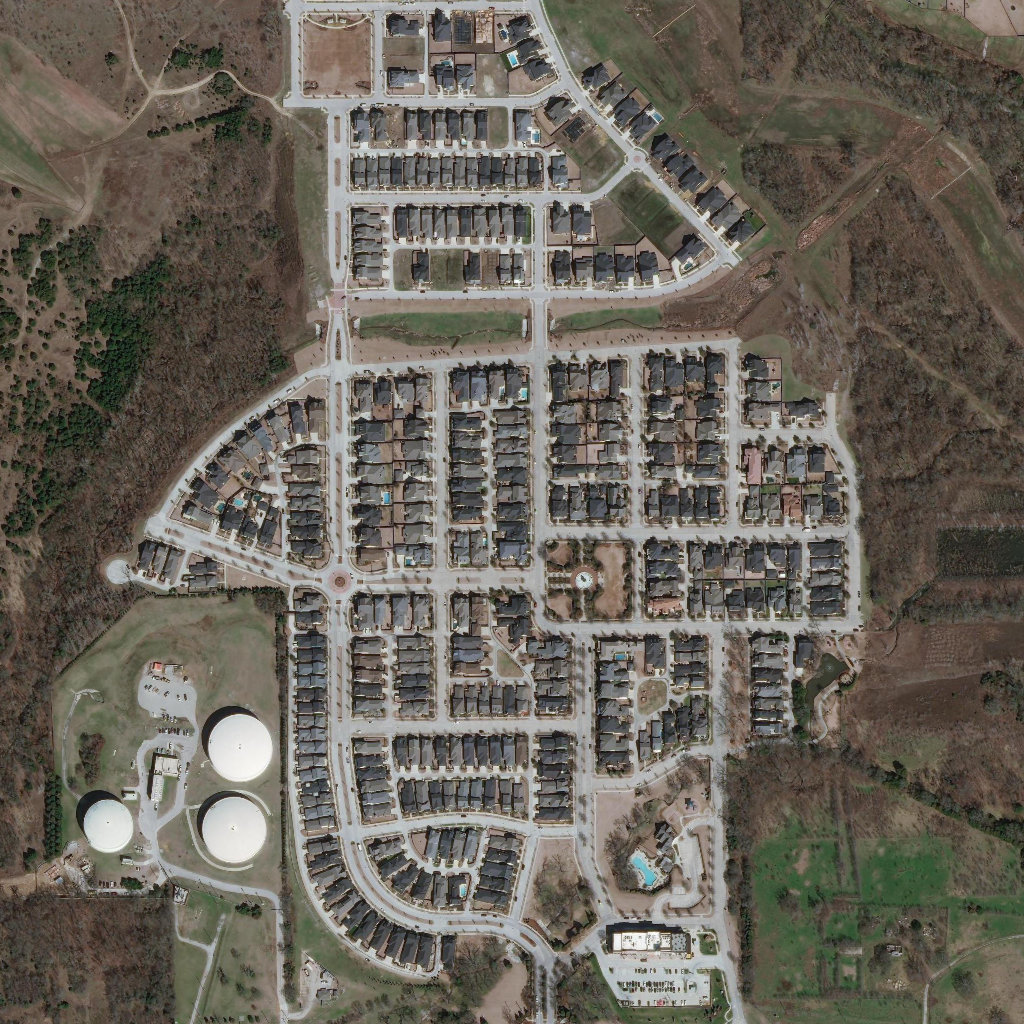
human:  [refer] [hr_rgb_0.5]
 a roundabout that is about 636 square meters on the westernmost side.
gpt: <box>[[31, 55, 34, 58, 0]]</box>